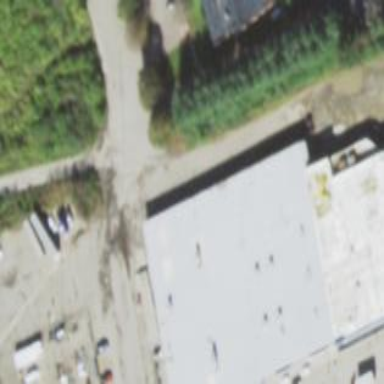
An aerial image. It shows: Retail building.